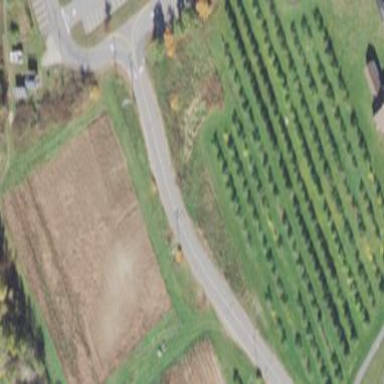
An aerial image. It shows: Orchard.